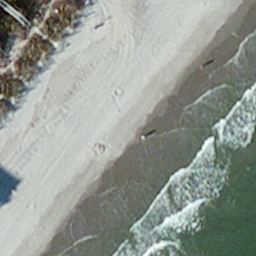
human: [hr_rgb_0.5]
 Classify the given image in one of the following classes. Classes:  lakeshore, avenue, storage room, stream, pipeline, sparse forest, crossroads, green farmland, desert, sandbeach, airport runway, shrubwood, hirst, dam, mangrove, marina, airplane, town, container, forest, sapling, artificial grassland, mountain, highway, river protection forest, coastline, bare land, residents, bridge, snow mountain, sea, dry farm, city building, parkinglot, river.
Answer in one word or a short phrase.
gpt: coastline